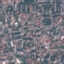
Land use / land cover class: Residential